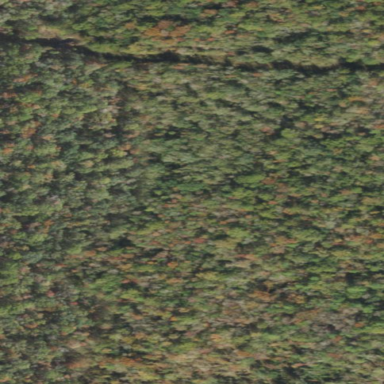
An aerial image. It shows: Mixed leaf woodland.